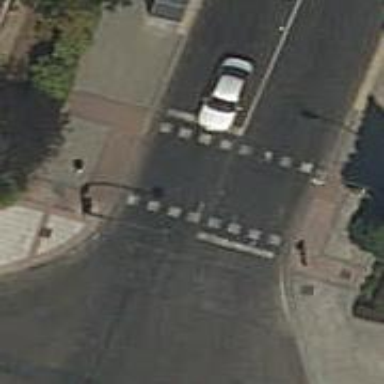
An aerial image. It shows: Crossing with traffic signals. It is zebra crossing.